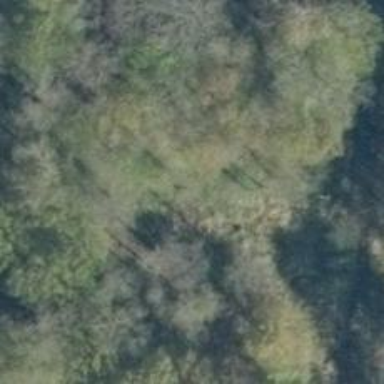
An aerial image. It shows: Hunting stand.